Question: For a music web app we are creating I would like some help with the semantic structuring of all the elements involved.
A playlist consists of a title, tags and the songs.
I attached an image of how I think it should be divided. Is this correct?
< main >
< header >
< h1 >Playlist title< / h1 >
< section > playlist tags < / section>
< / header >
< section >
< article >
< h2 > song title < / h2>
< time >today< / time >
< menu > add to playlist etc. < / menu >
< / article >
< article >
< h2 > song title 2< / h2>
< time >today< / time >
< menu > add to playlist etc. < / menu >
< / article >
< / section >
< / main >

Should a music playlist be structured like this? Thanks for the help :).
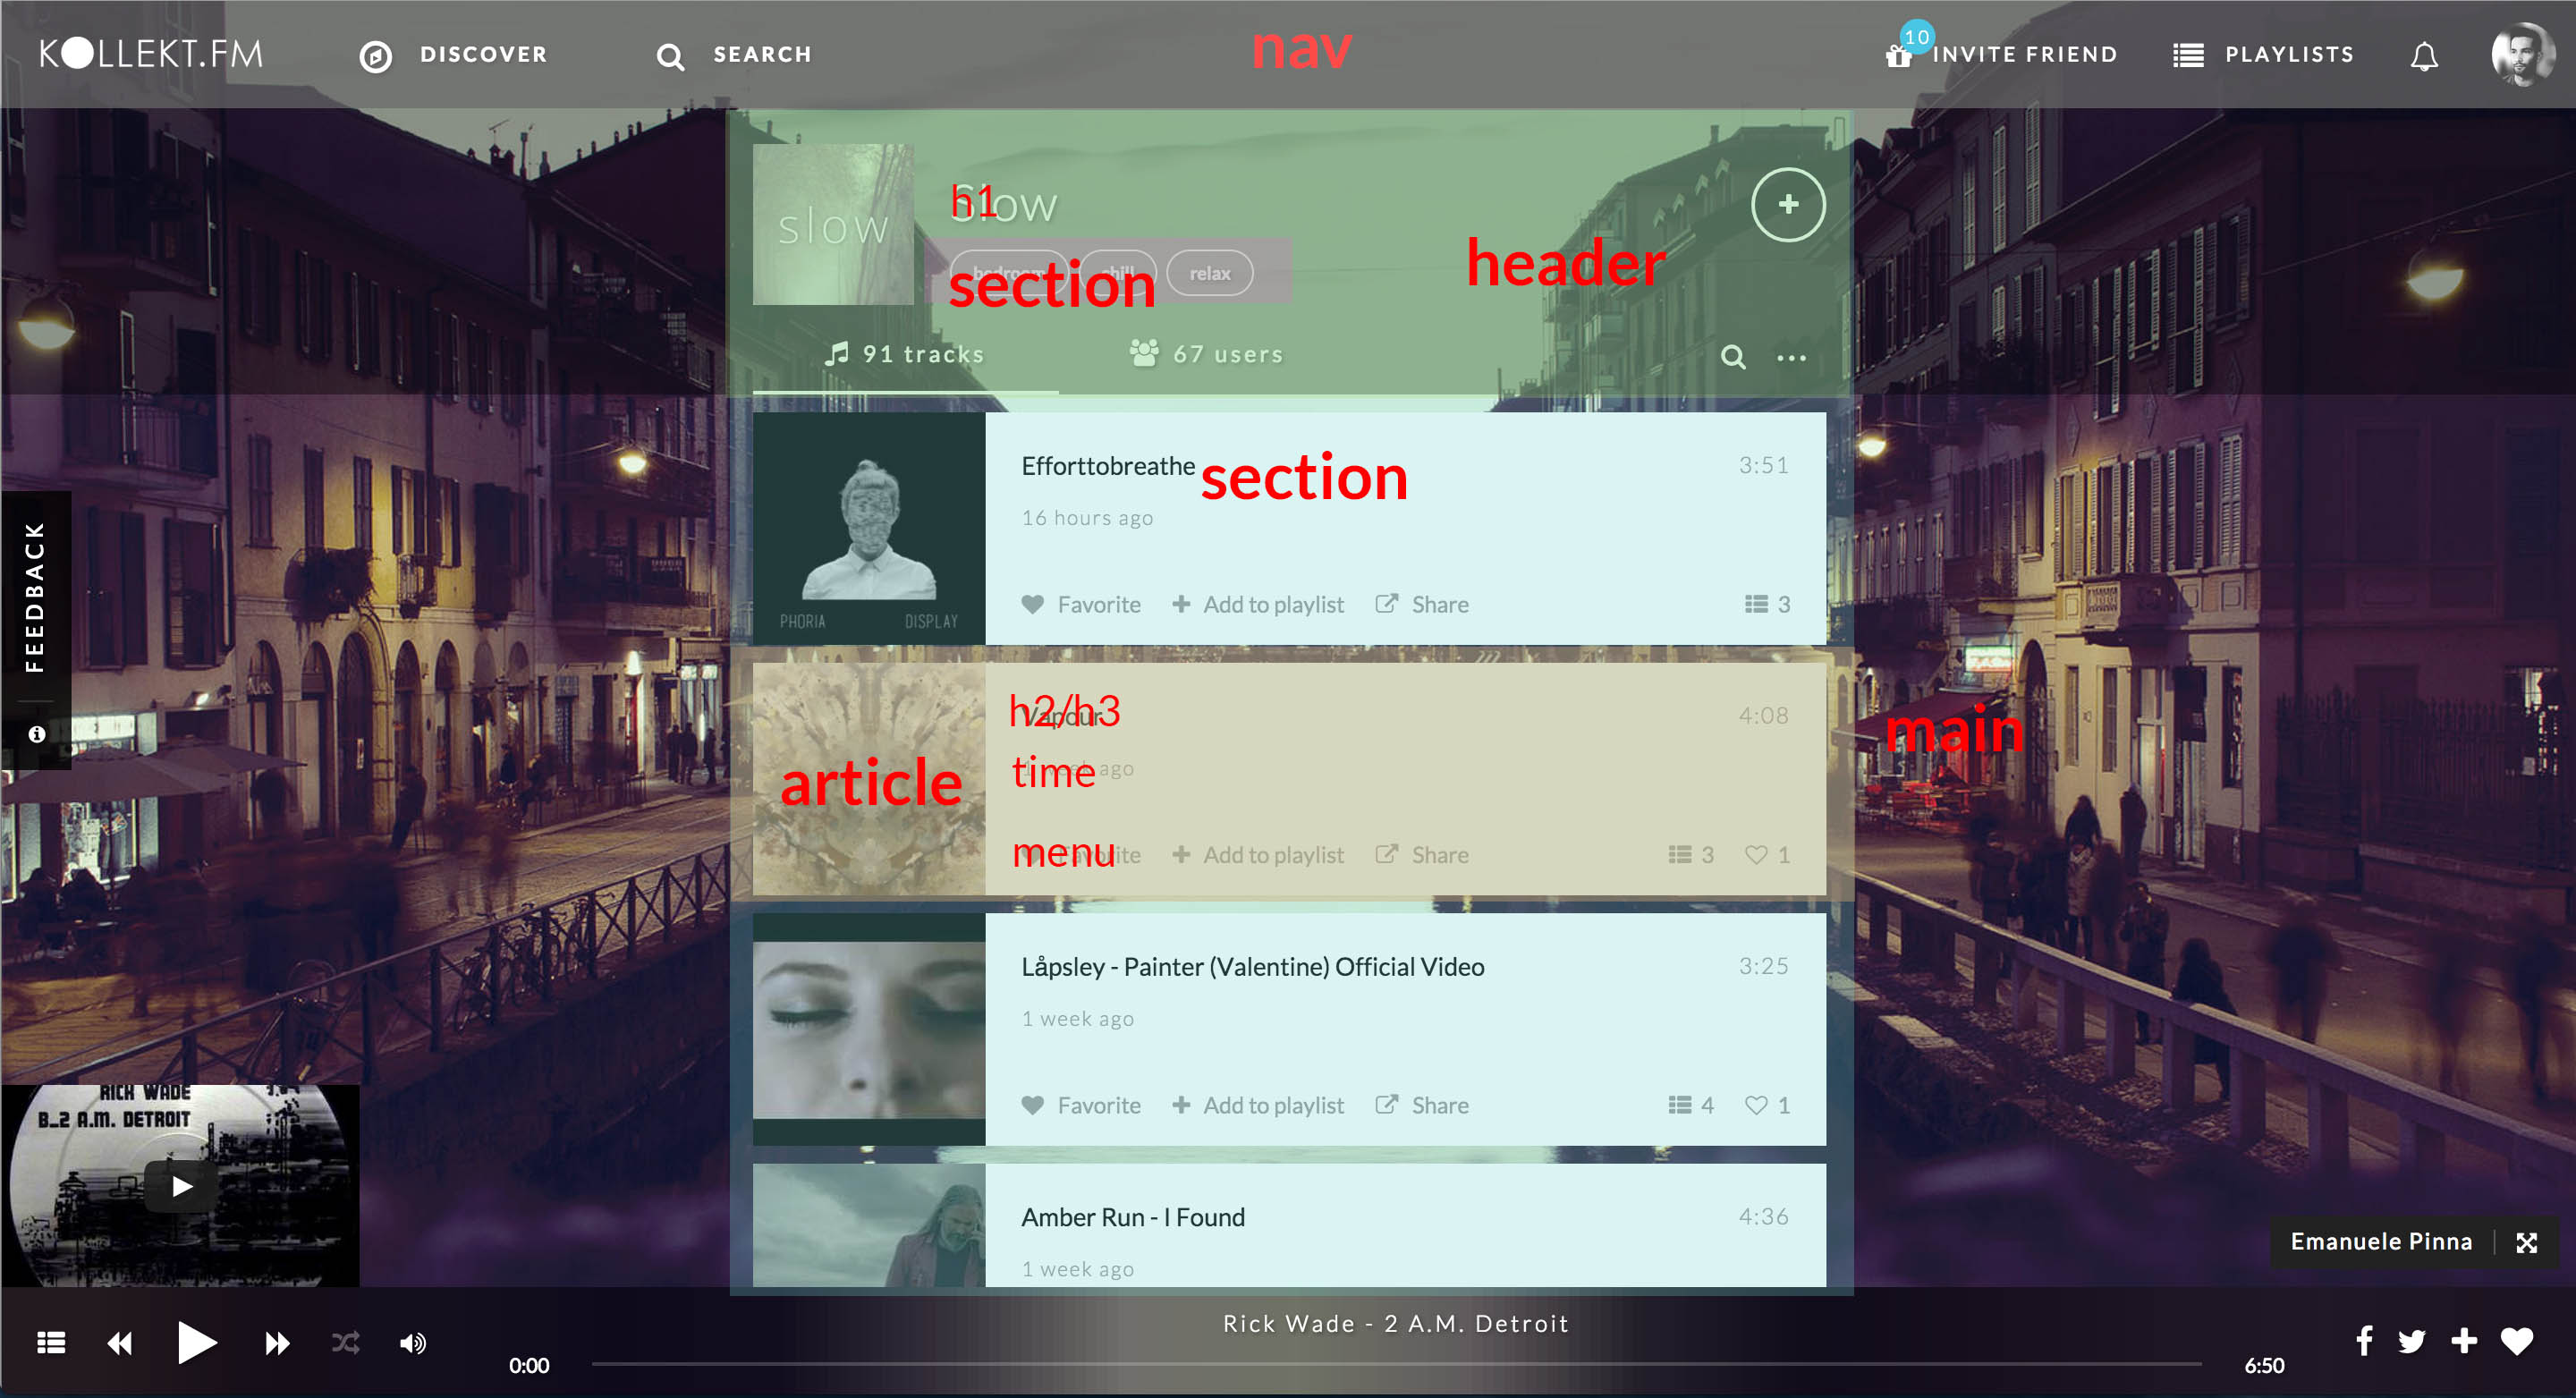
Answer: I wouldn't use a sectioning element for the playlist tags, as I don't think they "deserve" an own entry in the document outline.
Instead of the list of the tracks only, the whole playlist including the 'header' should be in a sectioning element. If you think the playlist is content that can stand on its own (e.g., a curated playlist), 'article' might be appropriate, otherwise 'section'.
The markup for a single track looks fine, apart from the 'menu' element, which is no longer part of HTML5 (it's <URL>. And you are not using the 'time' element correctly, as "today" is not a valid value.
You might want to use a list, but it's not really needed, so it can be omitted.
'''
<main>
<article>
<header>
<h1>Playlist title</h1>
<div>playlist tags</div>
</header>
<ul>
<li><article><!-- track 1 --></article></li>
<li><article><!-- track 2 --></article></li>
</ul>
</article>
</main>
'''
If you want to semantically annotate your content with Microdata and/or RDFa, have a look at Schema.org's <URL>.